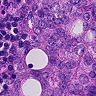
Metastatic tissue present: yes